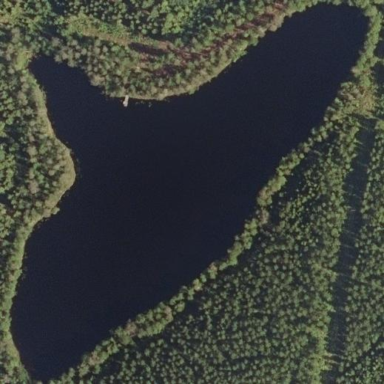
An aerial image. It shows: Serene lake.